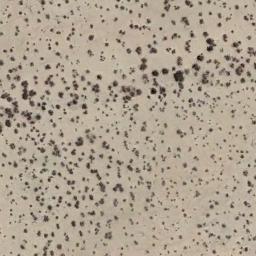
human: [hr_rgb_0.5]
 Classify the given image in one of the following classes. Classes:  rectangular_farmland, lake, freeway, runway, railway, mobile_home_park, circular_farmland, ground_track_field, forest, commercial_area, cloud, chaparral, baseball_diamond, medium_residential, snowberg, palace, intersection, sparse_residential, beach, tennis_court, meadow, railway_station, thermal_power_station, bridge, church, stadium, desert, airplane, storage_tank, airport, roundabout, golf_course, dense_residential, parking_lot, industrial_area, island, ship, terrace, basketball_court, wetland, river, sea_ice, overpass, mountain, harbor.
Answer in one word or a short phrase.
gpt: chaparral